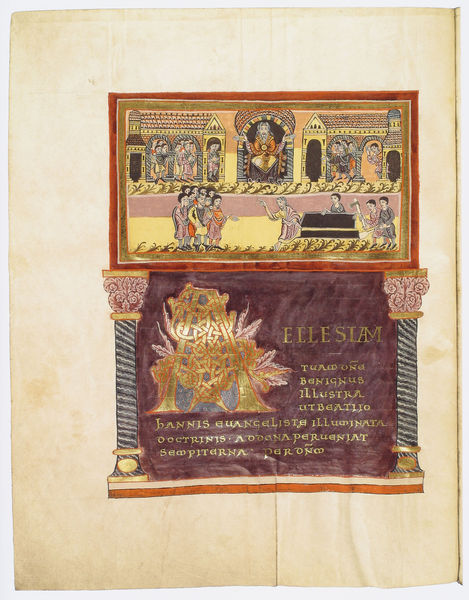
Titel: Göttinger Sakramentar
Institution: Göttingen, Staats- und Universitätsbibliothek
Schlagwörter: blau, blätter, mann, umhang, gelb, menschen, grau, männer, schmuck, schwarz, szene, säule, säulen, tisch, dach, gebäude, haus, rot, tuch, fest, ornament, feier, johannes, rahmen, bild, häuser, gold, schrift, bogen, lila, violett, kaiser, könig, thron, wandteppich, verzierung, schwarze haare, truhe, antike, buch, gemalt, seite, illustration, text, waffen, buchstabe, herrscher, kapitell, sarg, grab, jesus, ionisch, antik, griechisch, mittelalter, heilige, weinrot, korinthisch, indien, gezeichnet, stam, purpur, arabeske, latein, lateinisch, geböude, papyrus, buchmalerei, majuskel, evangelist, evangelium, altertum, codex, kodex, goldgelb, johannis, bundeslade, johannesevangelium, elle, bann, pupur, a, ellestam, schmuck text, ilustraion, keltenknoten